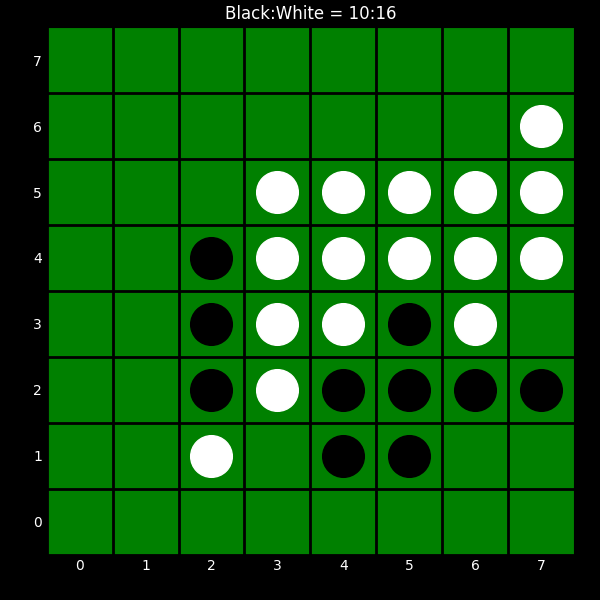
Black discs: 10
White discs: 16